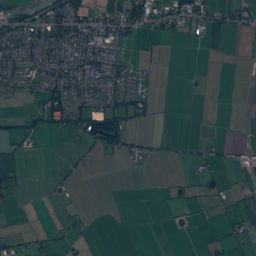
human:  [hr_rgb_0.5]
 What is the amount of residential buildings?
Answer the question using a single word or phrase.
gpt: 3505

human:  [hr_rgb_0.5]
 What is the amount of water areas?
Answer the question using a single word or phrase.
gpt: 35

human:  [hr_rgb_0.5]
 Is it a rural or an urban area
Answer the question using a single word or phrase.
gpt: urban

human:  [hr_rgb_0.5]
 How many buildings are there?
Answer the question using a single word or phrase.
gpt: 3556

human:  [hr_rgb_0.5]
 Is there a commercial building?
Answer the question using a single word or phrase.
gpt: yes

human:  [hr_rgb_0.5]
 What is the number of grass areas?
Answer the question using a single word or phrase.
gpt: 291

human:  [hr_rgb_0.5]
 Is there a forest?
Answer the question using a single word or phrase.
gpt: yes

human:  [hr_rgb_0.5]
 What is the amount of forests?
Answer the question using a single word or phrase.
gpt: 71

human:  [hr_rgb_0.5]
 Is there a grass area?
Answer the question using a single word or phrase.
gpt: yes

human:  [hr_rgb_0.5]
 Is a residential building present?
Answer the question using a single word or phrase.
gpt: yes

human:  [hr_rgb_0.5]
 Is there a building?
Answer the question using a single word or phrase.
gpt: yes

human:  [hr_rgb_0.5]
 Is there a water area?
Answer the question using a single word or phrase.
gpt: yes

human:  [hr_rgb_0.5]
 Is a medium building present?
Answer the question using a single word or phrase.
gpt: yes

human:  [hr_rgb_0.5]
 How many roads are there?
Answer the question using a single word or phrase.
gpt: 261

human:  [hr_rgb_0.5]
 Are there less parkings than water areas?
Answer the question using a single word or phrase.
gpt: yes

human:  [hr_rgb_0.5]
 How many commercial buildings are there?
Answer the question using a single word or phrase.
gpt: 29

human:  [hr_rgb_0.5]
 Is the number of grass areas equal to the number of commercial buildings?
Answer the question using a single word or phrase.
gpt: no

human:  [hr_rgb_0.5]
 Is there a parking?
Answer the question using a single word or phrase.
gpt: yes

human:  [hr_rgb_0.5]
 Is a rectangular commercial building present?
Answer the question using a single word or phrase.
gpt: yes

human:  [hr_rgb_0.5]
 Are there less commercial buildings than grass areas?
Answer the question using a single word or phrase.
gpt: yes

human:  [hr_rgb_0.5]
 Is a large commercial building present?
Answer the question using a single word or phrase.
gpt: yes

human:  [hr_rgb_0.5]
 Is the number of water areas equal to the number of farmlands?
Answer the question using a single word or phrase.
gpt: no

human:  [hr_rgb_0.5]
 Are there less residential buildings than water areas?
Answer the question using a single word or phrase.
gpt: no

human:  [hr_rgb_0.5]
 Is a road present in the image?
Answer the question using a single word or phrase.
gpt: yes

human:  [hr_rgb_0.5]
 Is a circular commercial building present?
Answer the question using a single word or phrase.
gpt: no

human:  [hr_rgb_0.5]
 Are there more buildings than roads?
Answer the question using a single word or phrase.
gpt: yes

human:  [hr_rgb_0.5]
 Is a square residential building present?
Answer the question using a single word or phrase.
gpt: yes

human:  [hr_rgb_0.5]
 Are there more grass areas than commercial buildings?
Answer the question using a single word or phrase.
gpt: yes

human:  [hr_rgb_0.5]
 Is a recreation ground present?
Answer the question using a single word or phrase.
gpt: yes

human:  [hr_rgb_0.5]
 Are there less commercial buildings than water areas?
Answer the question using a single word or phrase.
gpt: yes

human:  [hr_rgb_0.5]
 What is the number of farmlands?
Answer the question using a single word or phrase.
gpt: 11

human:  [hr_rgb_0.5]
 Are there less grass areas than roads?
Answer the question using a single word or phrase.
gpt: no

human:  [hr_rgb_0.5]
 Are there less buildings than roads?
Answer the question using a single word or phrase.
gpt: no

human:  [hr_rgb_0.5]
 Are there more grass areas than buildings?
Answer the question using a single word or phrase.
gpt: no

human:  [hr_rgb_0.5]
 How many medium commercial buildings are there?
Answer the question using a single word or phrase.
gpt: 5

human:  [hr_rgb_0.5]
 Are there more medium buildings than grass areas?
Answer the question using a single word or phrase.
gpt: no

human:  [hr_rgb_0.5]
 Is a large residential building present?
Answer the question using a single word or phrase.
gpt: yes

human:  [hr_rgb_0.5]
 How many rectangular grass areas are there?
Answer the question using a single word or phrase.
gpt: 25

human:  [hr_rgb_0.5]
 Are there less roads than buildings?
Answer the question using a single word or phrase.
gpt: yes

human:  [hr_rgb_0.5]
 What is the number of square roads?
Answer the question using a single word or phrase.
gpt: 0

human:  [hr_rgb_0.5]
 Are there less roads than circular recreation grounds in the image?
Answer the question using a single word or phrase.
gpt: no

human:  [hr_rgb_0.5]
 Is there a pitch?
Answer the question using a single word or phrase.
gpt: yes

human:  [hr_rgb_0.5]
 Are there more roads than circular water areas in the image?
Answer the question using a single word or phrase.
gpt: yes

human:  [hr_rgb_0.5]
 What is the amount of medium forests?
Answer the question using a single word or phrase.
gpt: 27

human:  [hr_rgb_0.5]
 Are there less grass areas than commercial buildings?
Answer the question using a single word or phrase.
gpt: no

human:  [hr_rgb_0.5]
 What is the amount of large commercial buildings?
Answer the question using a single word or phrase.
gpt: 1

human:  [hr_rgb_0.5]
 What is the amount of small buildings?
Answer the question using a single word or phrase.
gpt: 3539

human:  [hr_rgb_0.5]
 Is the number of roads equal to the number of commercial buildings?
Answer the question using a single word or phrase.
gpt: no

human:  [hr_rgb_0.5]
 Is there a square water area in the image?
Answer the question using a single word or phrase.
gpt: yes

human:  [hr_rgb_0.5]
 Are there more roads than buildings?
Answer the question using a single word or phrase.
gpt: no

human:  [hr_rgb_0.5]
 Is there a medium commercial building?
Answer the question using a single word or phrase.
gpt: yes

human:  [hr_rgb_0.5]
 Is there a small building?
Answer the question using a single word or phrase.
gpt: yes

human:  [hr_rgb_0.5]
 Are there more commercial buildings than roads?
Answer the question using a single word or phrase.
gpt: no

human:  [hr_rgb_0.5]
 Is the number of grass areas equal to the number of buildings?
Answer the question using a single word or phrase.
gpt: no

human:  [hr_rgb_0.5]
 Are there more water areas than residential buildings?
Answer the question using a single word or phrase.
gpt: no

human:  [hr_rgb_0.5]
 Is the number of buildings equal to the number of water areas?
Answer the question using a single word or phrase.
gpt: no

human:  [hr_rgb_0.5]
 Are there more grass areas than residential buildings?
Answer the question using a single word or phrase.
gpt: no

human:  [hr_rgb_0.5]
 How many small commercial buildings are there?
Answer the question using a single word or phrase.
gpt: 23

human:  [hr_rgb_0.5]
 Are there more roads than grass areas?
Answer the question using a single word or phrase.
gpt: no

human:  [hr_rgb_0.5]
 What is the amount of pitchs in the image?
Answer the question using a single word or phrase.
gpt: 9

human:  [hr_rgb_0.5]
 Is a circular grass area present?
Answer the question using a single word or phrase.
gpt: no

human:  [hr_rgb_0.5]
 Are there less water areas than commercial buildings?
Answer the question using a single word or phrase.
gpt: no

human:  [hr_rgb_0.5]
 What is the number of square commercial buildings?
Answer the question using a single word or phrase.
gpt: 0

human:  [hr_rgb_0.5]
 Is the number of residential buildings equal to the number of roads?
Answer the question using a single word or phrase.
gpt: no